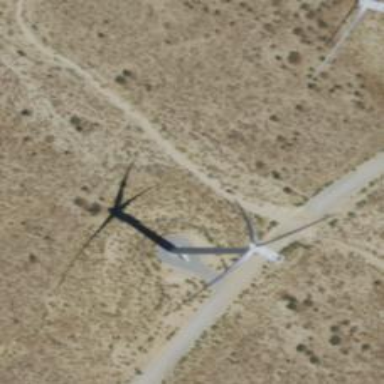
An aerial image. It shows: Wind turbine generator made by Vestas. The generator utilizes wind as its power source and belongs to the horizontal axis type.